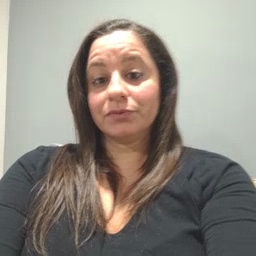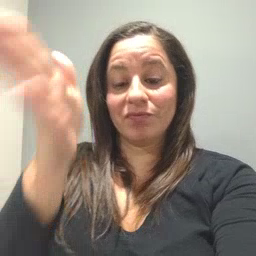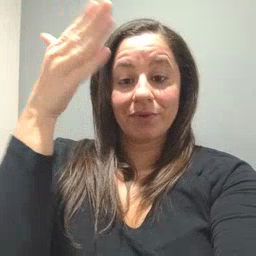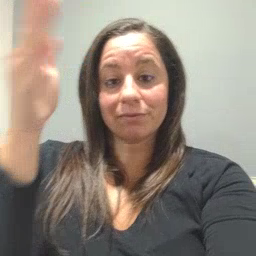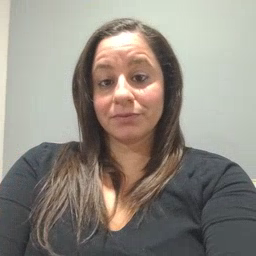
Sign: flag